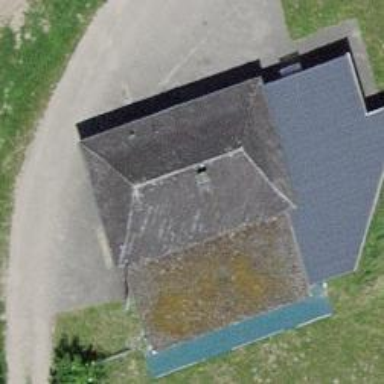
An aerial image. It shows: Hut.